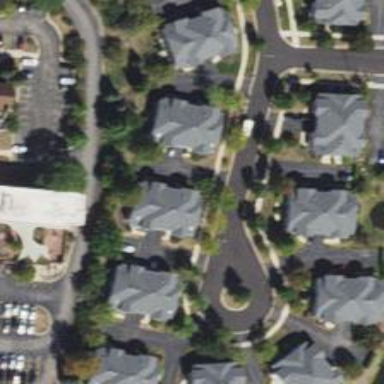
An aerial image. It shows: Residential road with asphalt surface and separate sidewalk.